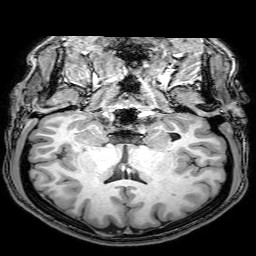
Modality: T1w
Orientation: sagittal
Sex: female
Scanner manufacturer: philips
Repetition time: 0.008166 s
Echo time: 0.00376 s